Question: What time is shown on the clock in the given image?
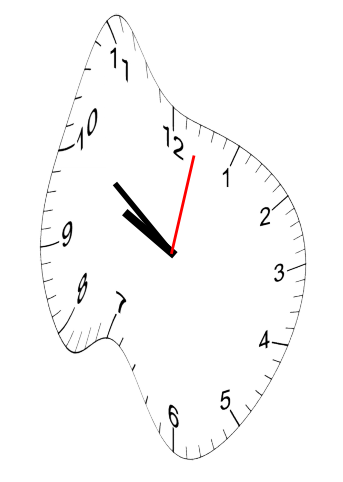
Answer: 09:51:02